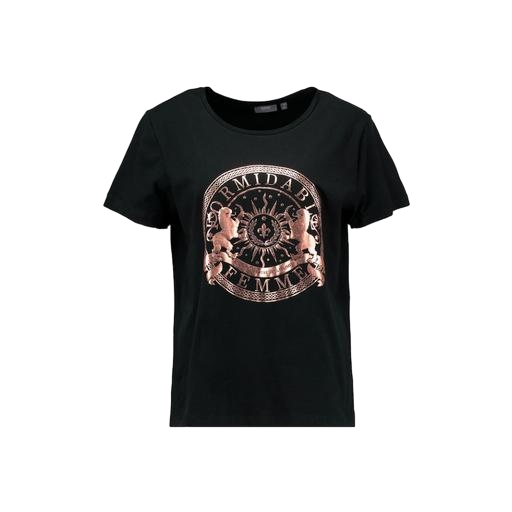
black geo-print t-shirt only macy, black zodiac graphic tee, black odelia t-shirt, white background